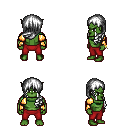
a pixel art fantasy rpg character, male body template, orc, green skin, gold arm armor, red pants, white left-swept hairstyle, bracelets, four views (front, back, left, right), 2x2 character sprite sheet, small pixel art, hard edges, no anti-aliasing